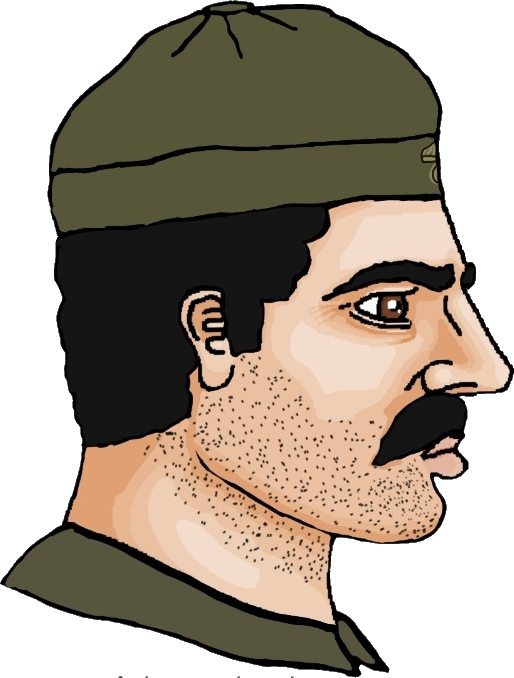
Label: 4_Yes_Chad